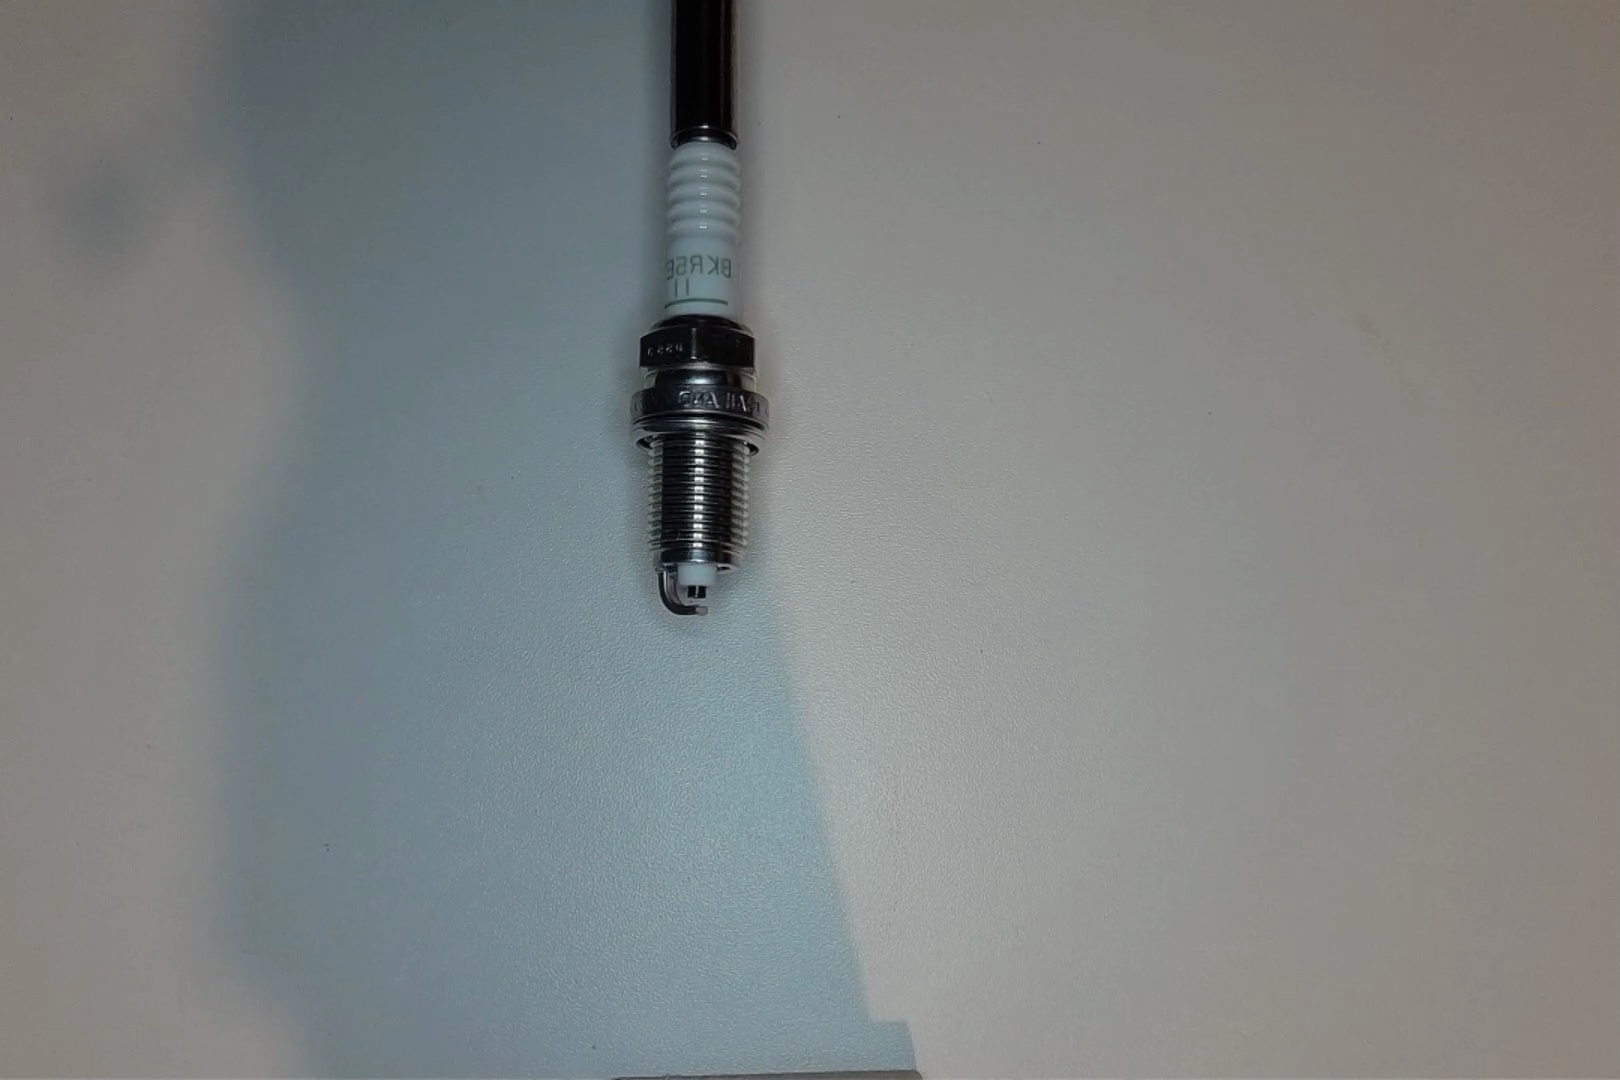
Label: no anomaly